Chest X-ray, AP view. Patient: 20 years old, sex F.
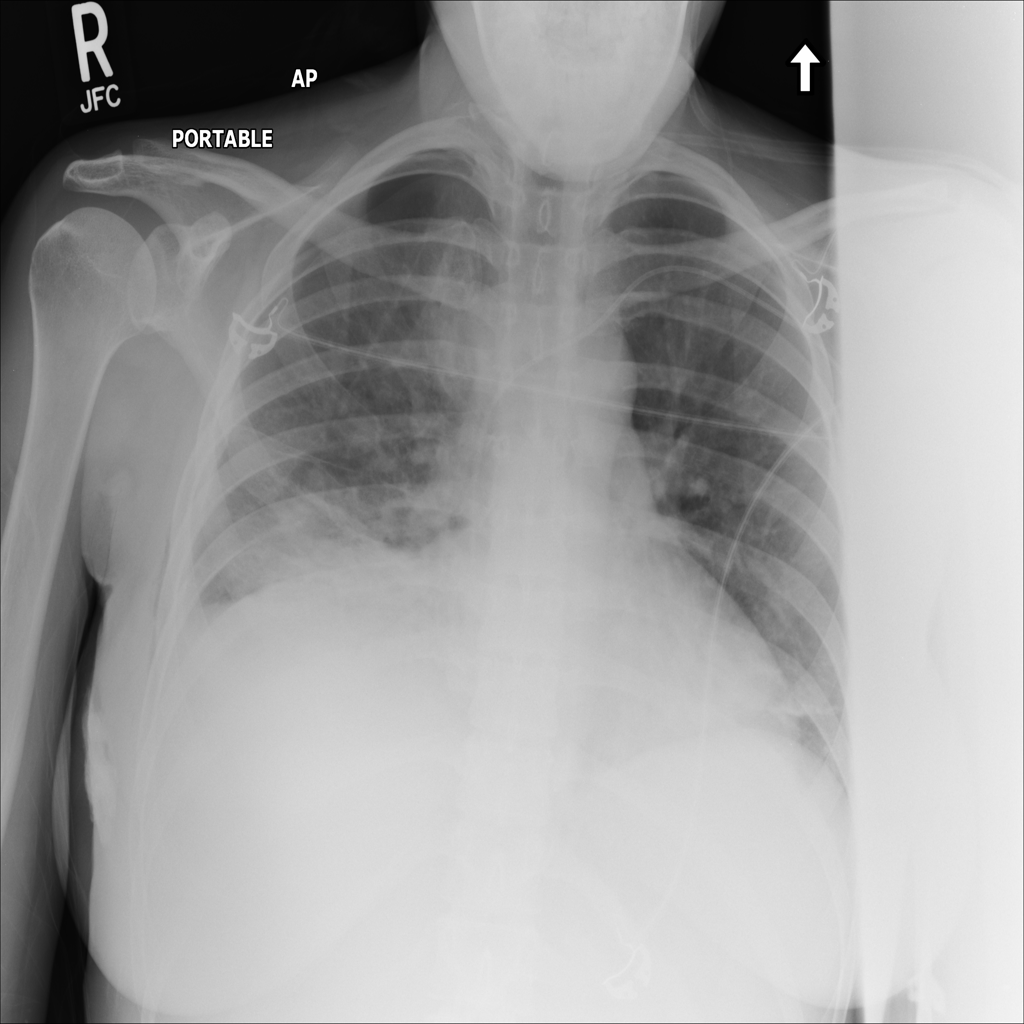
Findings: Infiltration, Pneumothorax